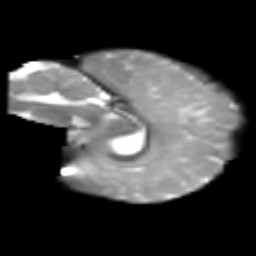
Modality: T2w
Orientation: sagittal
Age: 7
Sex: female
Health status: healthy